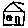
Label: house